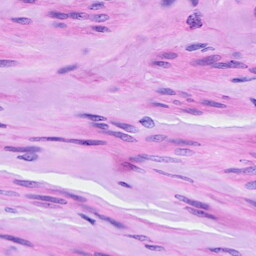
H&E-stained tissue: Ovarian